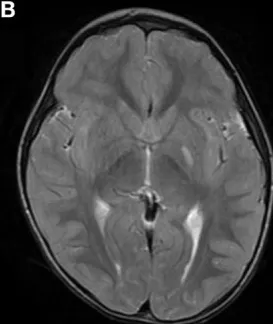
Axial T2 weighted image, showing ischemic lesion involving the left lentiform nucleus and posterior limb of the internal capsule.
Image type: radiology (mri)